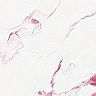
Metastatic tissue present: no